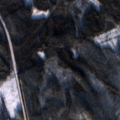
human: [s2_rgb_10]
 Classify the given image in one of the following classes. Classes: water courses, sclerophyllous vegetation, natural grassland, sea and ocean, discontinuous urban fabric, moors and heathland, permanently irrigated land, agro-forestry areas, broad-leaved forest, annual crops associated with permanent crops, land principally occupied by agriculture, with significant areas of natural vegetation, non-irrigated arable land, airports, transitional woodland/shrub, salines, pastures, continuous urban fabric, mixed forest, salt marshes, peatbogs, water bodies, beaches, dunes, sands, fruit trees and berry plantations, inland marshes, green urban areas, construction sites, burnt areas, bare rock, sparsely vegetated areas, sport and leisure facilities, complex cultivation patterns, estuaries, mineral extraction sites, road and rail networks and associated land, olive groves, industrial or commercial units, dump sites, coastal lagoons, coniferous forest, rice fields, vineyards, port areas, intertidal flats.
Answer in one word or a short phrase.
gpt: coniferous forest, mixed forest, transitional woodland/shrub